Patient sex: M
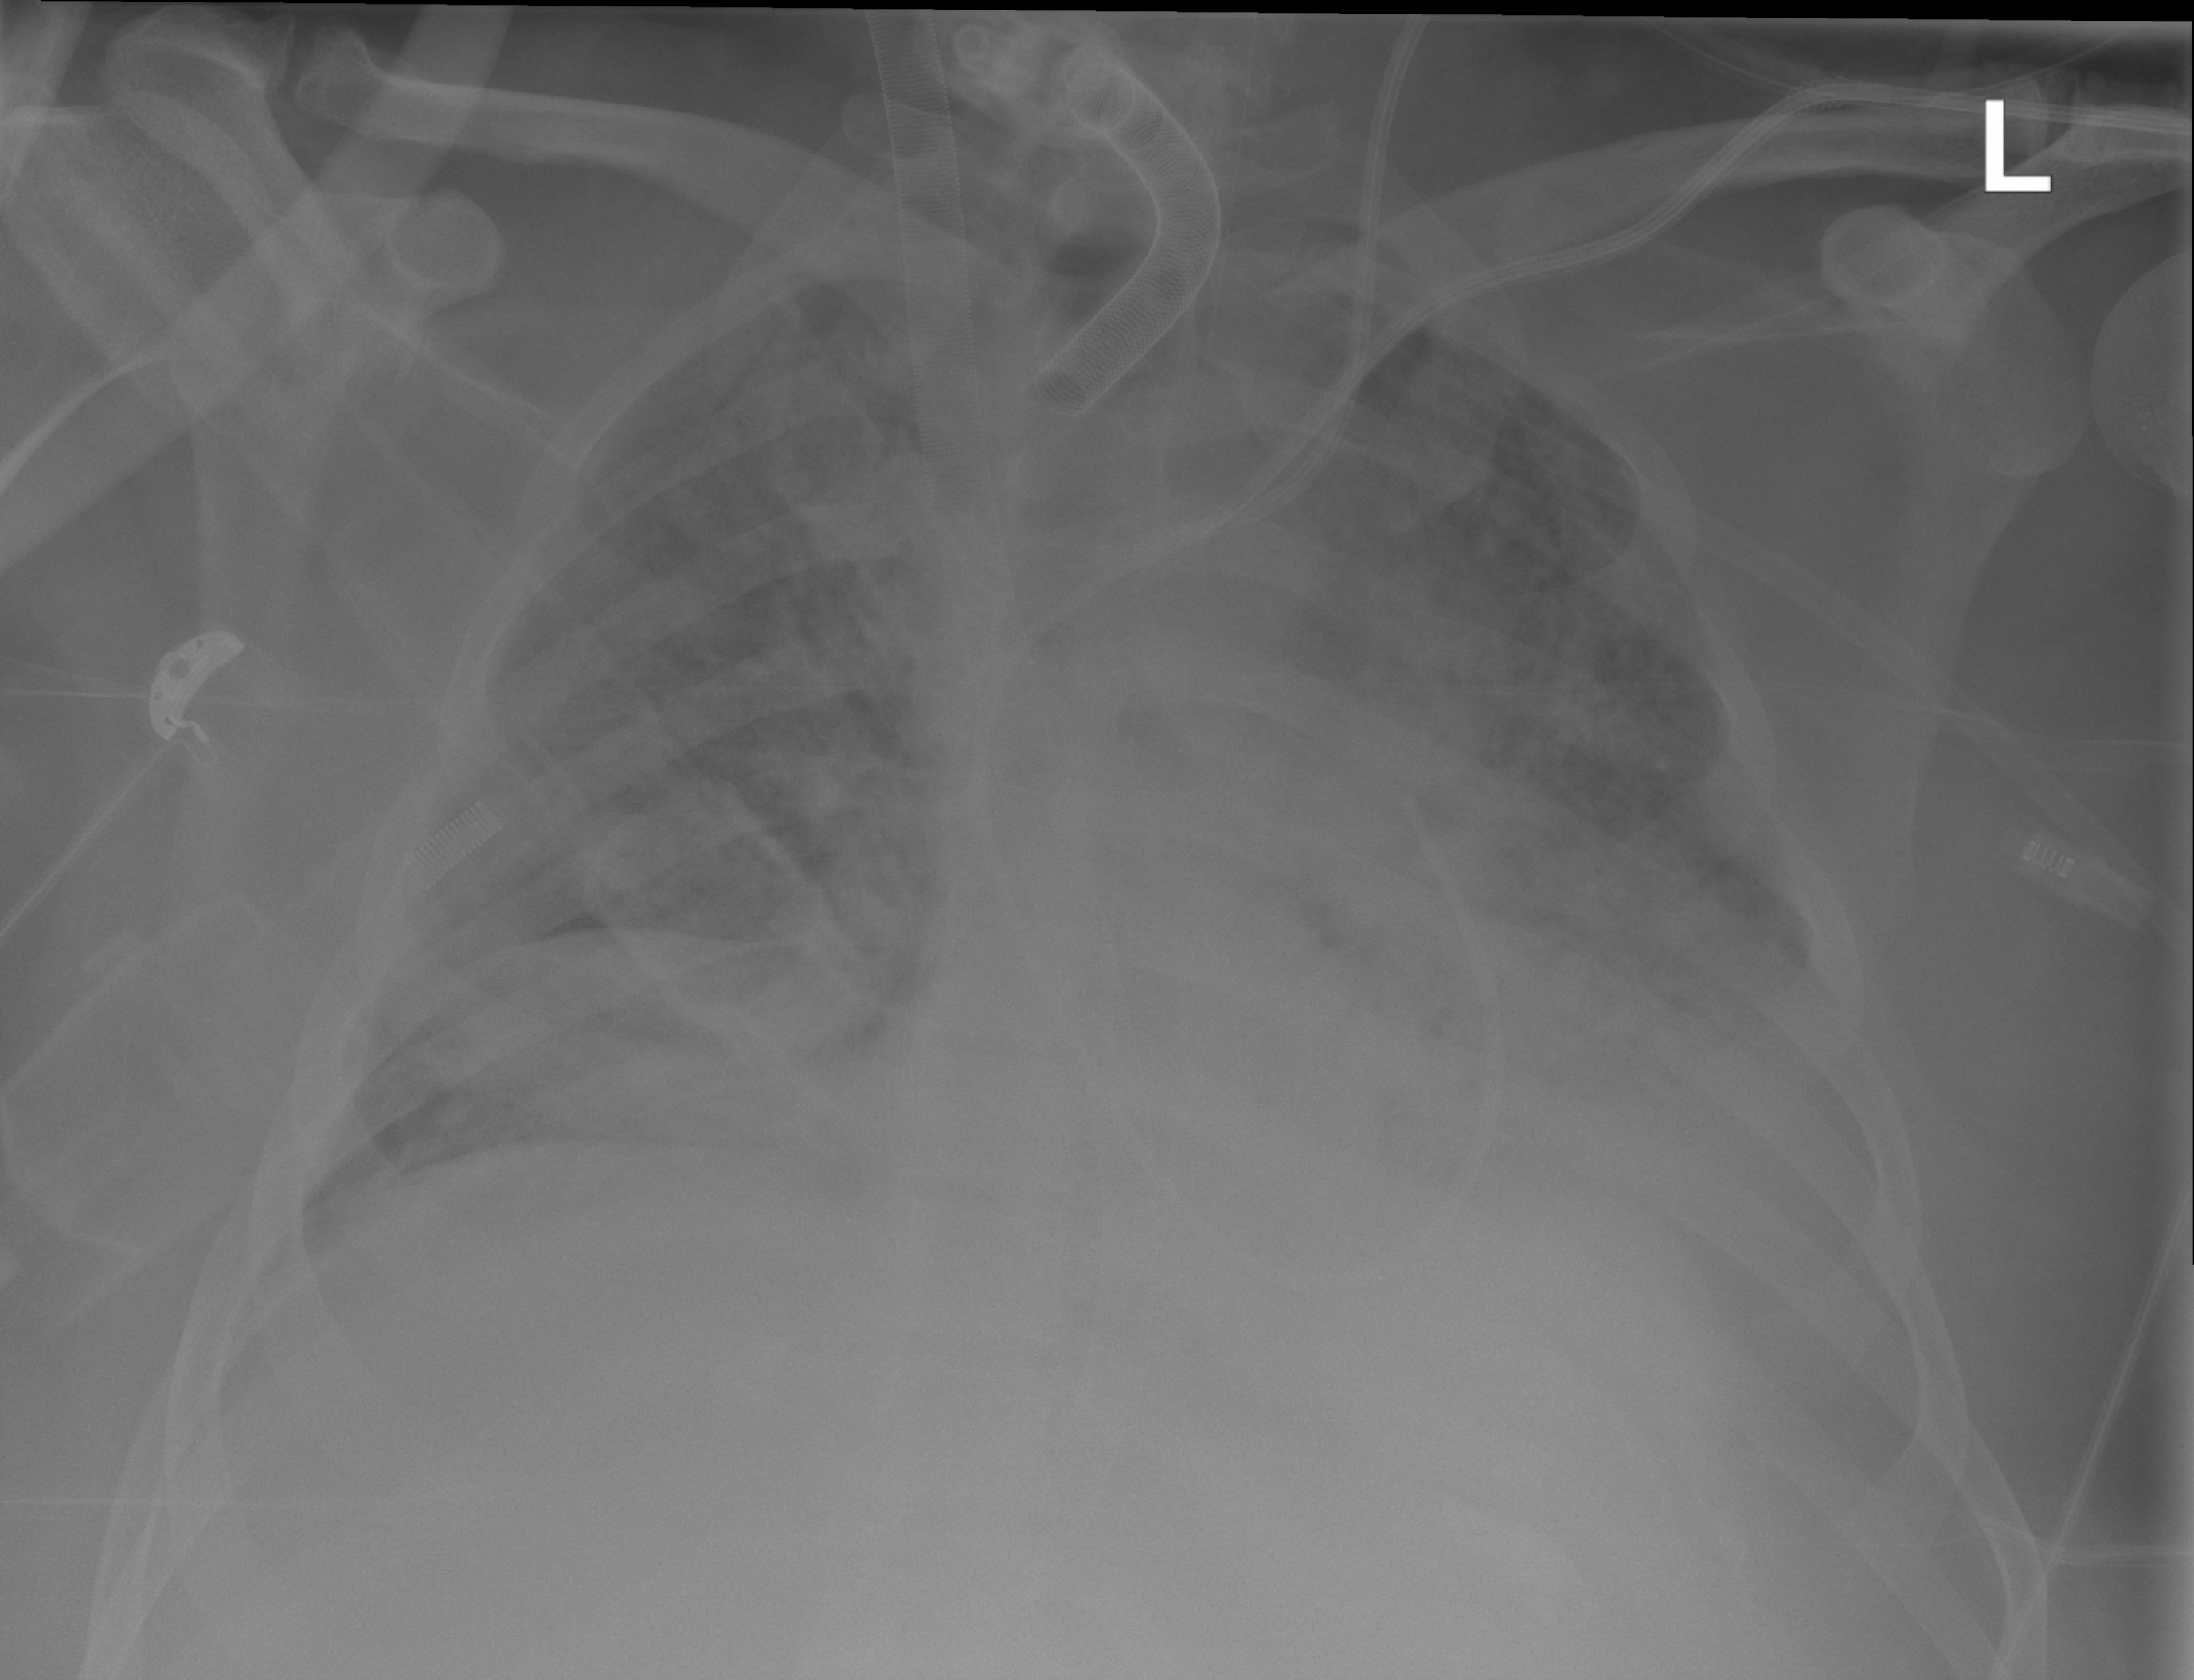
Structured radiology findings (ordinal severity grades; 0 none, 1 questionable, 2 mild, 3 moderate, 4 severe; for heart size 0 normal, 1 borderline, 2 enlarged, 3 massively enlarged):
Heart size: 2
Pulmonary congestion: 1
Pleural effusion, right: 0
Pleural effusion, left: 2
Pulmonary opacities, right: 3
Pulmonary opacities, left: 2
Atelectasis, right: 3
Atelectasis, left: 3